Question: Pretty new to tsql functions, and I'm trying to write one that returns a value for the 'STC_STATUS' for the greatest 'STC_STATUS_DATE' where the 'STC_STATUS_DATE is <= the STC_START_DATE+9'. They way I have it now, it returns a null value if there is a 'STC_STATUS > stc_start_date+9'.
'''
SELECT @Result1 = STC_STATUS
FROM STC_STATUSES ss
LEFT OUTER JOIN STUDENT_ACAD_CRED stc ON ss.STUDENT_ACAD_CRED_ID = stc.STUDENT_ACAD_CRED_ID
WHERE ss.STUDENT_ACAD_CRED_ID = ISNULL(@student_acad_cred_id, '0')
AND MAX(ss.STC_STATUS_DATE) <= DATEADD(day,9,stc.STC_START_DATE)
'''
Any help would be greatly appreciated.
EDIT: Sample data per recommendation:

The function returns a null value because pos 1 has a stc_status date that is greater than 'stc_start_date+9'. What I aim to have the function do is return the most recent status date below 'stc_start_date+9', which would be record 2 in this sample.
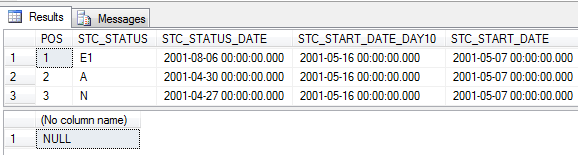
Answer: you can use 'TOP 1' to get the correct result
'''
SELECT TOP 1 @Result1 = STC_STATUS
FROM STC_STATUSES ss
LEFT OUTER JOIN STUDENT_ACAD_CRED stc
ON ss.STUDENT_ACAD_CRED_ID = stc.STUDENT_ACAD_CRED_ID
WHERE ss.STUDENT_ACAD_CRED_ID = ISNULL(@student_acad_cred_id, '0')
AND ss.STC_STATUS_DATE <= DATEADD(day,9,stc.STC_START_DATE)
ORDER BY ss.STC_STATUS_DATE desc
'''